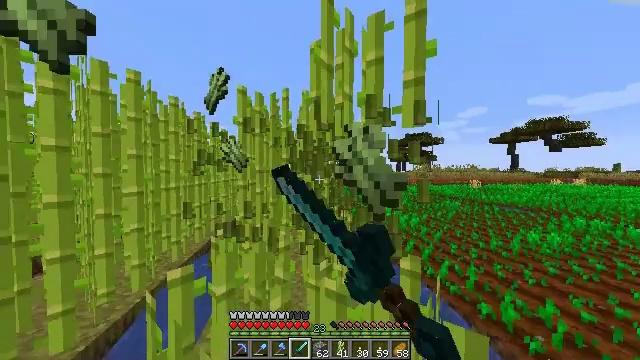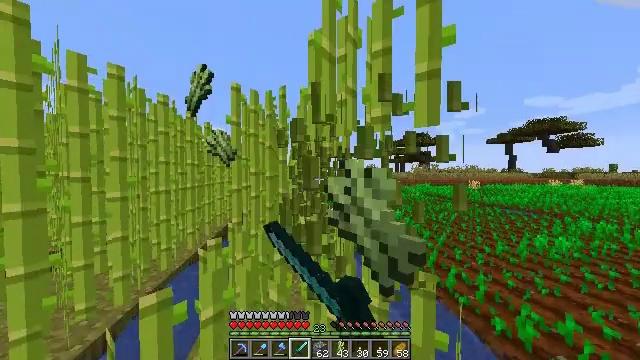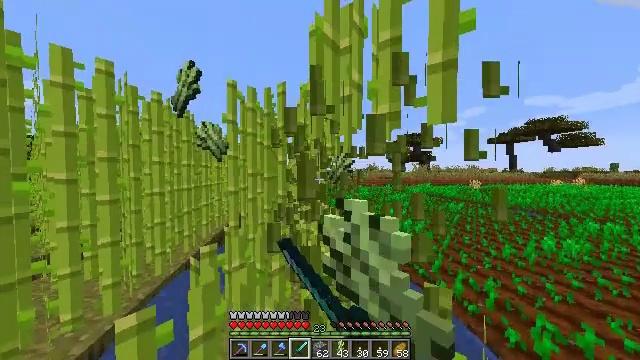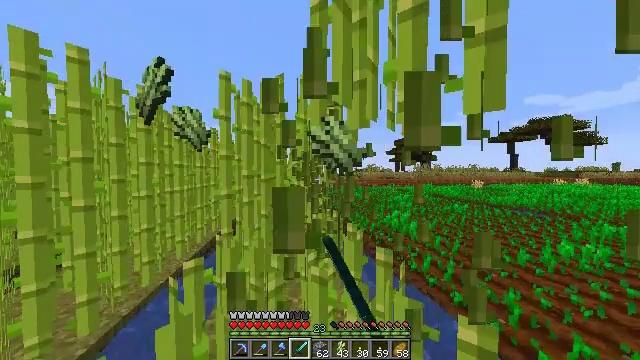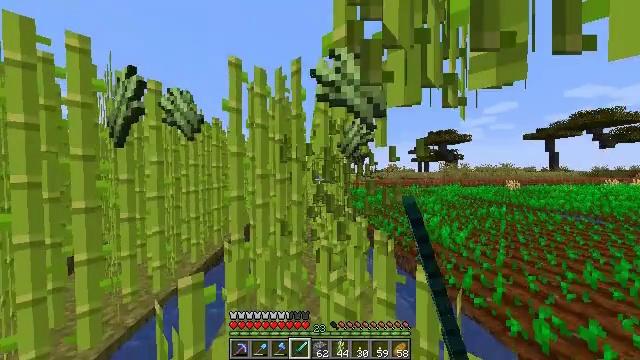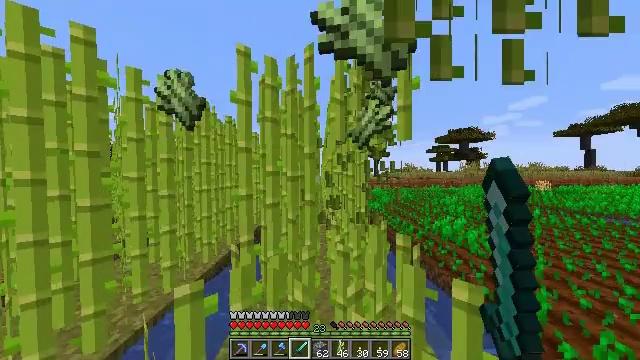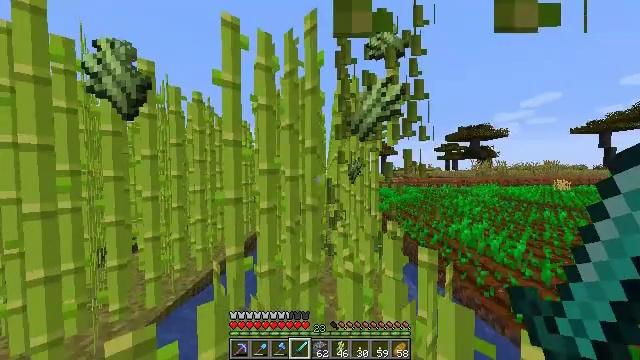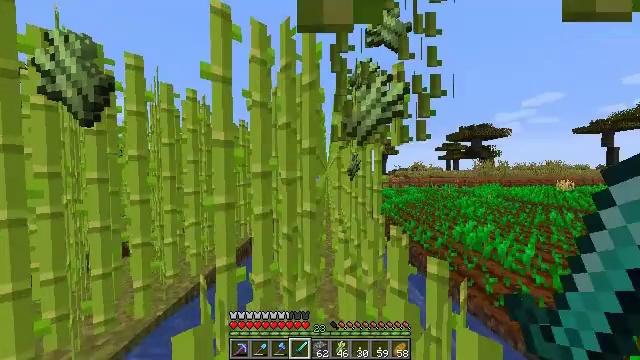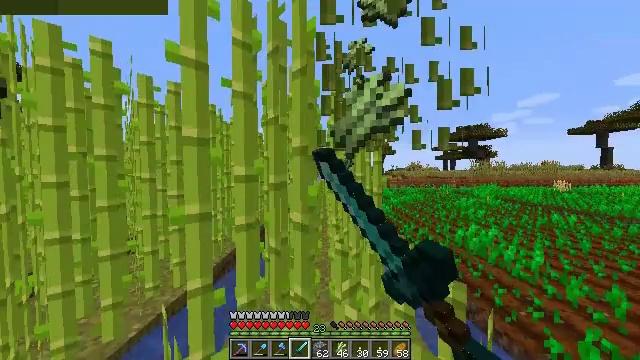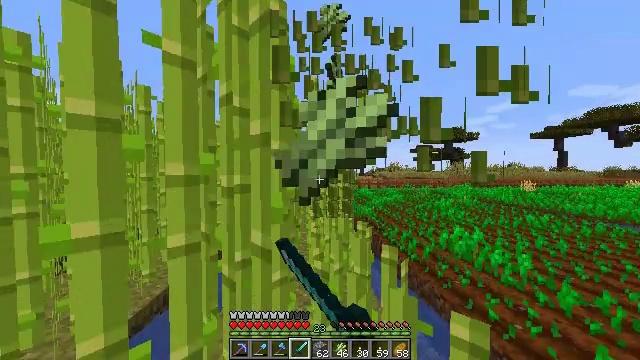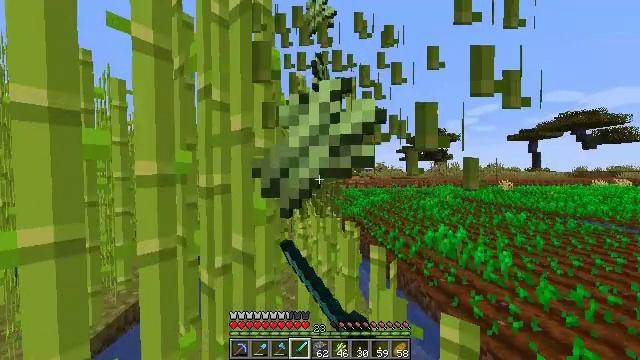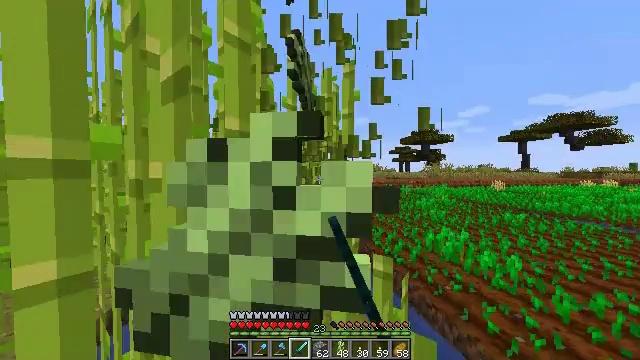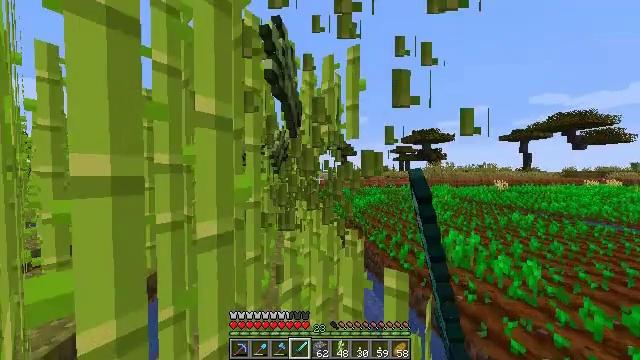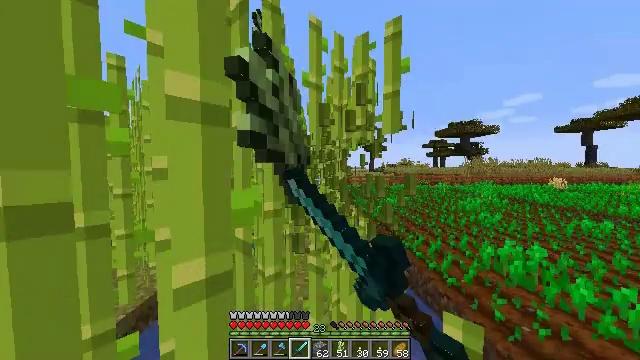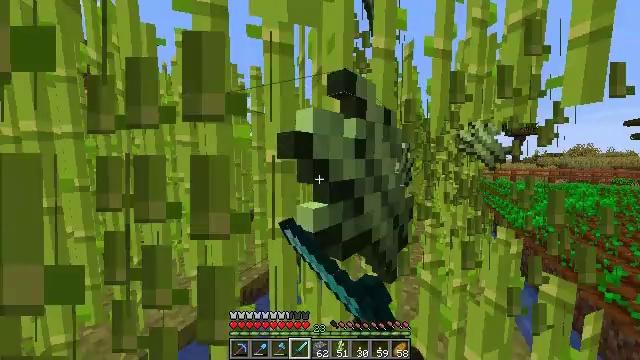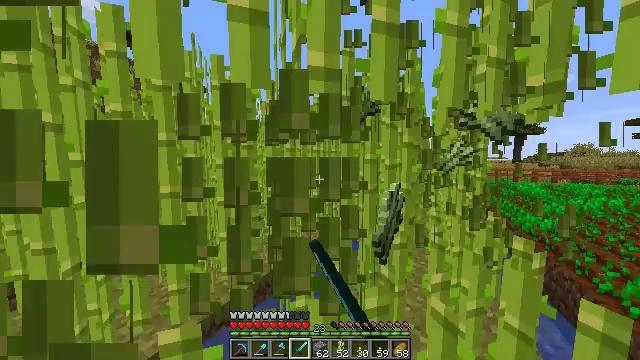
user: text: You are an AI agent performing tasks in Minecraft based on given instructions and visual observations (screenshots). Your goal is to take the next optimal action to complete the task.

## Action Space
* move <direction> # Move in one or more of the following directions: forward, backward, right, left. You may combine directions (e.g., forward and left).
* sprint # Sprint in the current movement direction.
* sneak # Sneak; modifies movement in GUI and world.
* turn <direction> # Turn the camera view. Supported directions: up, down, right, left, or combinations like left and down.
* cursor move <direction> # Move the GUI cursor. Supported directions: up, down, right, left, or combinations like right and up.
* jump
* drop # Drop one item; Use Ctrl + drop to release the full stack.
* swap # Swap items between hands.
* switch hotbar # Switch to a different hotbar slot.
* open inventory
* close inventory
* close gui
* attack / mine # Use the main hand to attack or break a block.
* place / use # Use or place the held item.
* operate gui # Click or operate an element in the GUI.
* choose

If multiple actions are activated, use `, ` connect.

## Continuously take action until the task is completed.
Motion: motion action
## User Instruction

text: Collect sugar cane near water sources.
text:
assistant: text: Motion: move forward, sprint, attack / mine
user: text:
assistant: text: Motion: move forward, sprint, attack / mine
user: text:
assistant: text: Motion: move forward, sprint, attack / mine
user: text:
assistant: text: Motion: move forward, sprint, turn left, attack / mine
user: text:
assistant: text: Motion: move forward, sprint, turn left, attack / mine
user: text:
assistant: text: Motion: move forward, sprint, turn left, attack / mine
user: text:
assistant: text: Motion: move forward, sprint, attack / mine
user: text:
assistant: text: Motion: move forward, sprint, attack / mine
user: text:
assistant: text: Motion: move forward, sprint, turn right, attack / mine
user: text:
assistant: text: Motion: move forward, sprint, turn right, attack / mine
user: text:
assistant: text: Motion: move forward, sprint, turn right, attack / mine
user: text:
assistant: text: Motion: move forward, sprint, attack / mine
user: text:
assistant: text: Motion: move forward, sprint, turn left, attack / mine
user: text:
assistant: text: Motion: move forward, sprint, turn left and down, attack / mine
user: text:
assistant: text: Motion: sprint, attack / mine
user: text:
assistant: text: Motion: sprint, turn right, attack / mine
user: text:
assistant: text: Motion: turn right, attack / mine
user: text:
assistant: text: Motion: turn right, attack / mine
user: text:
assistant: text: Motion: turn right
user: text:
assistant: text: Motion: move back, turn right
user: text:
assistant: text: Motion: move back, turn right
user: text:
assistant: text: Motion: move back
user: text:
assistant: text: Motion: move back
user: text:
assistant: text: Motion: move back
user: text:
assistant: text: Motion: move back
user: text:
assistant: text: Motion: move back
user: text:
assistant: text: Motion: move back
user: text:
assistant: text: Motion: move back, turn left
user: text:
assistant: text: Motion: move back
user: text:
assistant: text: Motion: move back